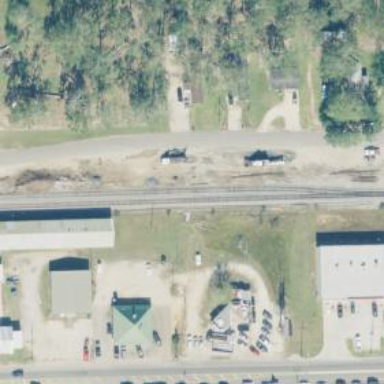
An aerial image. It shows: Railway service station.